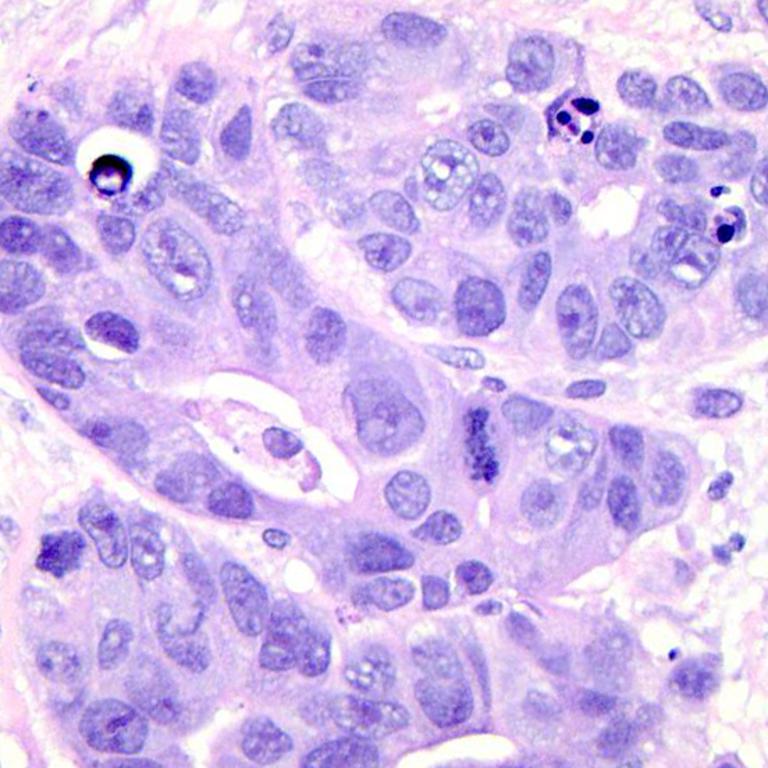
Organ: colon
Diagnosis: adenocarcinomas